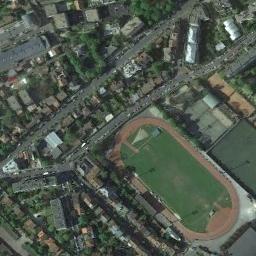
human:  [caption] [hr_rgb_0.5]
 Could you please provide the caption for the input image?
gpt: There are some white houses on the right of the track .

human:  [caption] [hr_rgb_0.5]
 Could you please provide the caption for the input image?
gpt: The ground track field is surrounded by lots of buildings arranged neatly .

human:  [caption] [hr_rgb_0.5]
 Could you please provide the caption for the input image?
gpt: There are many buildings next to the ground track field .

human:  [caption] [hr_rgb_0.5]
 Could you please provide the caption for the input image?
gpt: A track and field is built in the middle of a residential area, Surrounded by a lot of vegetation .

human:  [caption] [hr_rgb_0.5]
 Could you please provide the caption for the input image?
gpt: There are many buildings around the ground track field with a red track .